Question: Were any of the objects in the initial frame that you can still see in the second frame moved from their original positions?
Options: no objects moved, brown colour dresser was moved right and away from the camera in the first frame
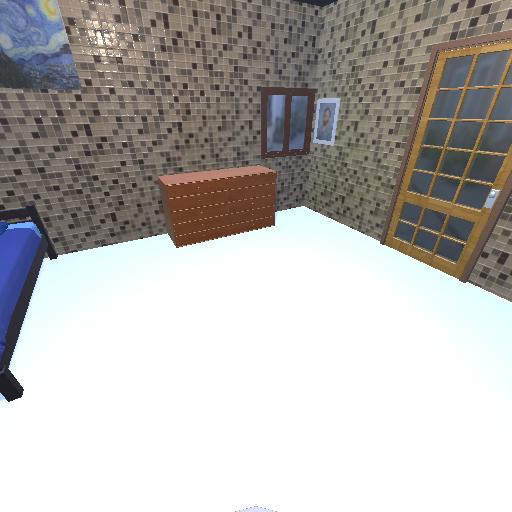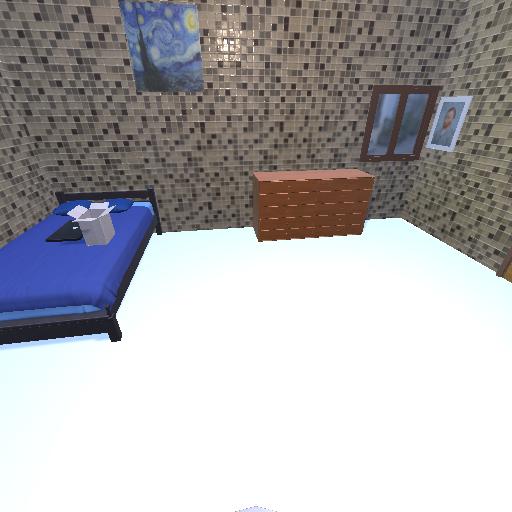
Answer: no objects moved